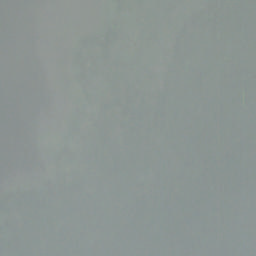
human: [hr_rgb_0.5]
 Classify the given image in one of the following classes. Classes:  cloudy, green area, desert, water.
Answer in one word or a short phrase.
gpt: cloudy